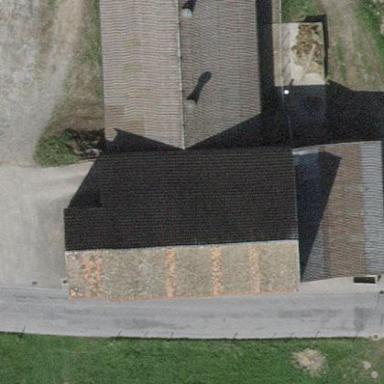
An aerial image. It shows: Farm auxiliary building.